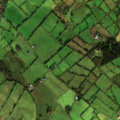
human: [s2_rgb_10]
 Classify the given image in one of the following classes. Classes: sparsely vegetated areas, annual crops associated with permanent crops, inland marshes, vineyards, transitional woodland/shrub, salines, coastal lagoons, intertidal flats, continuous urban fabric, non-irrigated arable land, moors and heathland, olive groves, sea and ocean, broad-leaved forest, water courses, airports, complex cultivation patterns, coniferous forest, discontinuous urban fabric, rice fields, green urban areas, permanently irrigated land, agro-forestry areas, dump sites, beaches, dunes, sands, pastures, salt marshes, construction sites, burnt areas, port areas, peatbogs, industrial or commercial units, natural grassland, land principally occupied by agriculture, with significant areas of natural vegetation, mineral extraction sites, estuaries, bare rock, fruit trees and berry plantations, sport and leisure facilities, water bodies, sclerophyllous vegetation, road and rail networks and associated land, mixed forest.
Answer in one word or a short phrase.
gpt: pastures, mixed forest